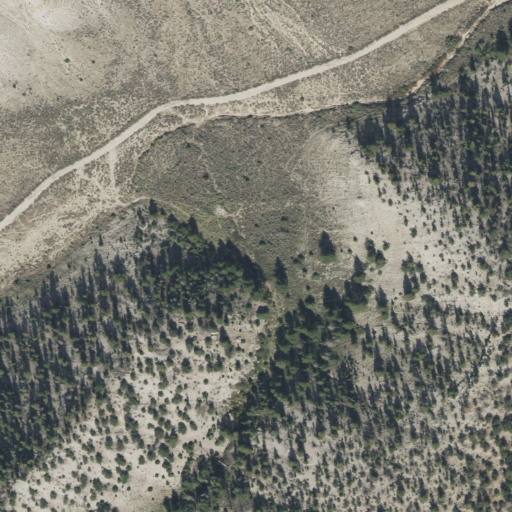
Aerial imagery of valley in Utah named Chokecherry Canyon containing evergreen forest, shrub, and grassland